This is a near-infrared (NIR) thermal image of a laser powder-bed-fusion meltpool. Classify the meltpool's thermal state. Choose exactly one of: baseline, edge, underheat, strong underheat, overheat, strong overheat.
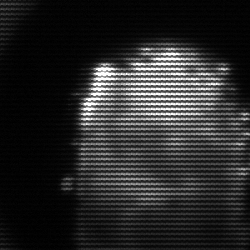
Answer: baseline